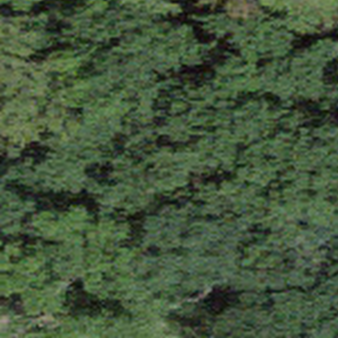
Label: other